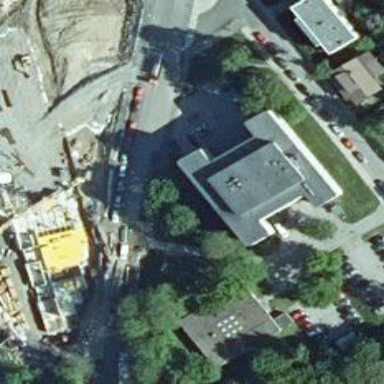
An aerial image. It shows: Healthcare clinic.